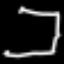
Label: octagon